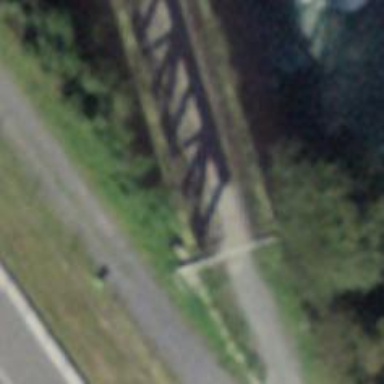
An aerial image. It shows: Footway bridge.